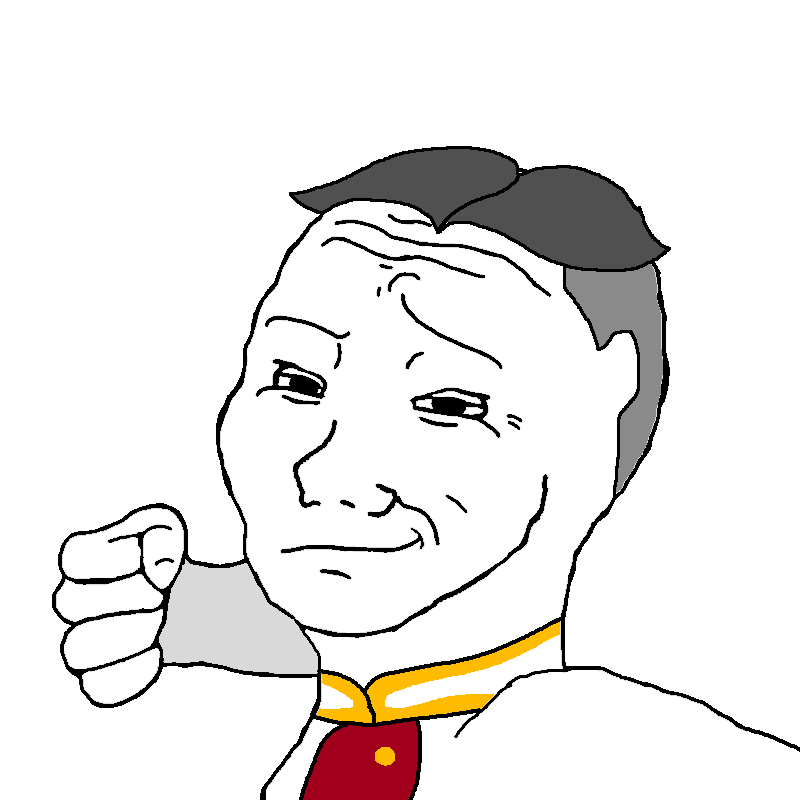
Label: 5_Smugjak